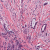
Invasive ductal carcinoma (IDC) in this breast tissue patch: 1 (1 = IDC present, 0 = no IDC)